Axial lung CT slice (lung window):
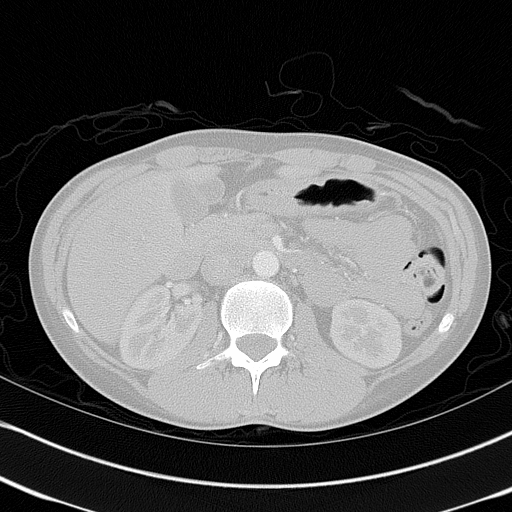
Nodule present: no